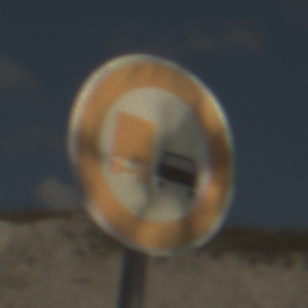
Verkehrszeichen: UeberholverbotKraftfahrzeuge
Umgebung: Outdoor, Beach
Tageszeit: Midday
Wetter: PartlyCloudy
Licht: Natural
Jahreszeit: NotSpecified
Kontrast: HighContrast